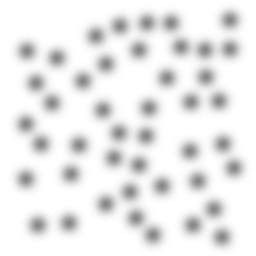
Squares: 0
Triangles: 0
Stars: 44
Total shapes: 44